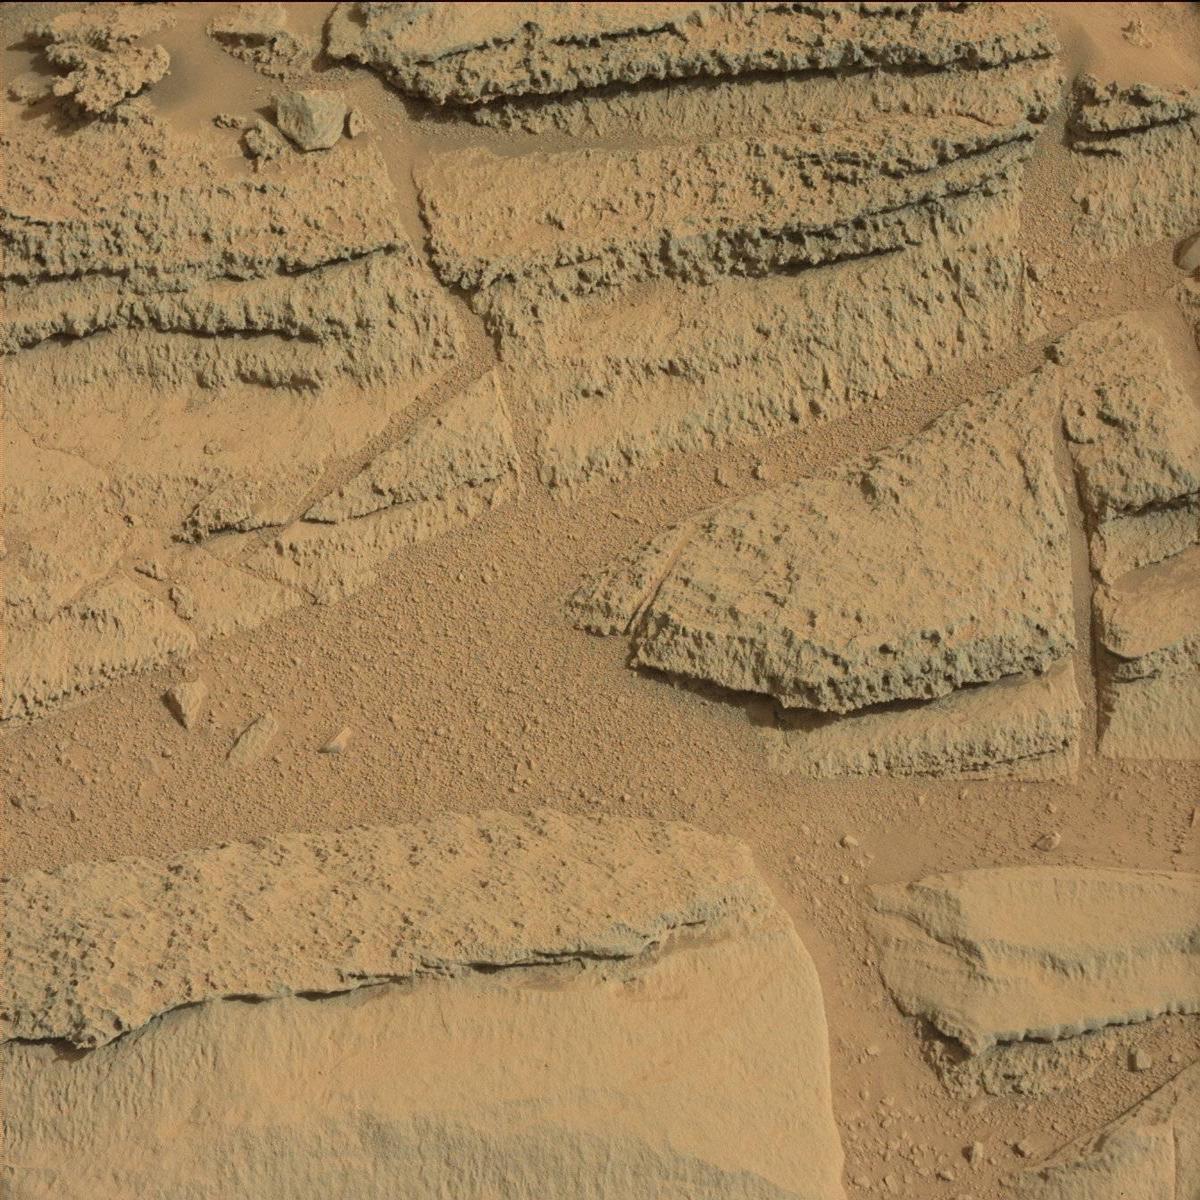
Terrain classes present: Bedrock, Rock, Sand / Soil